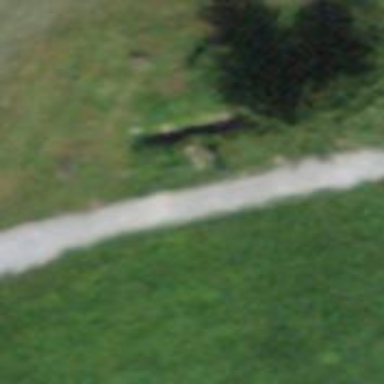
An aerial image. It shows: Bench.